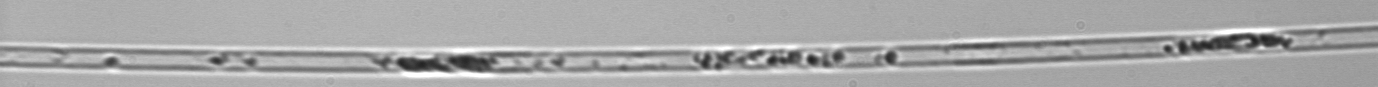
Label: Rhizosolenia